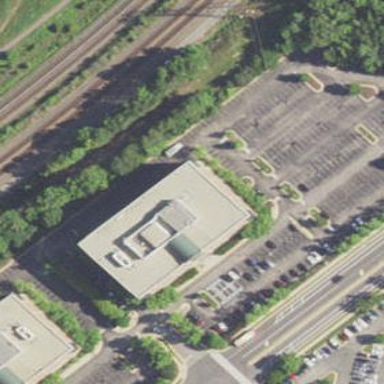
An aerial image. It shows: Office building.